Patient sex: M
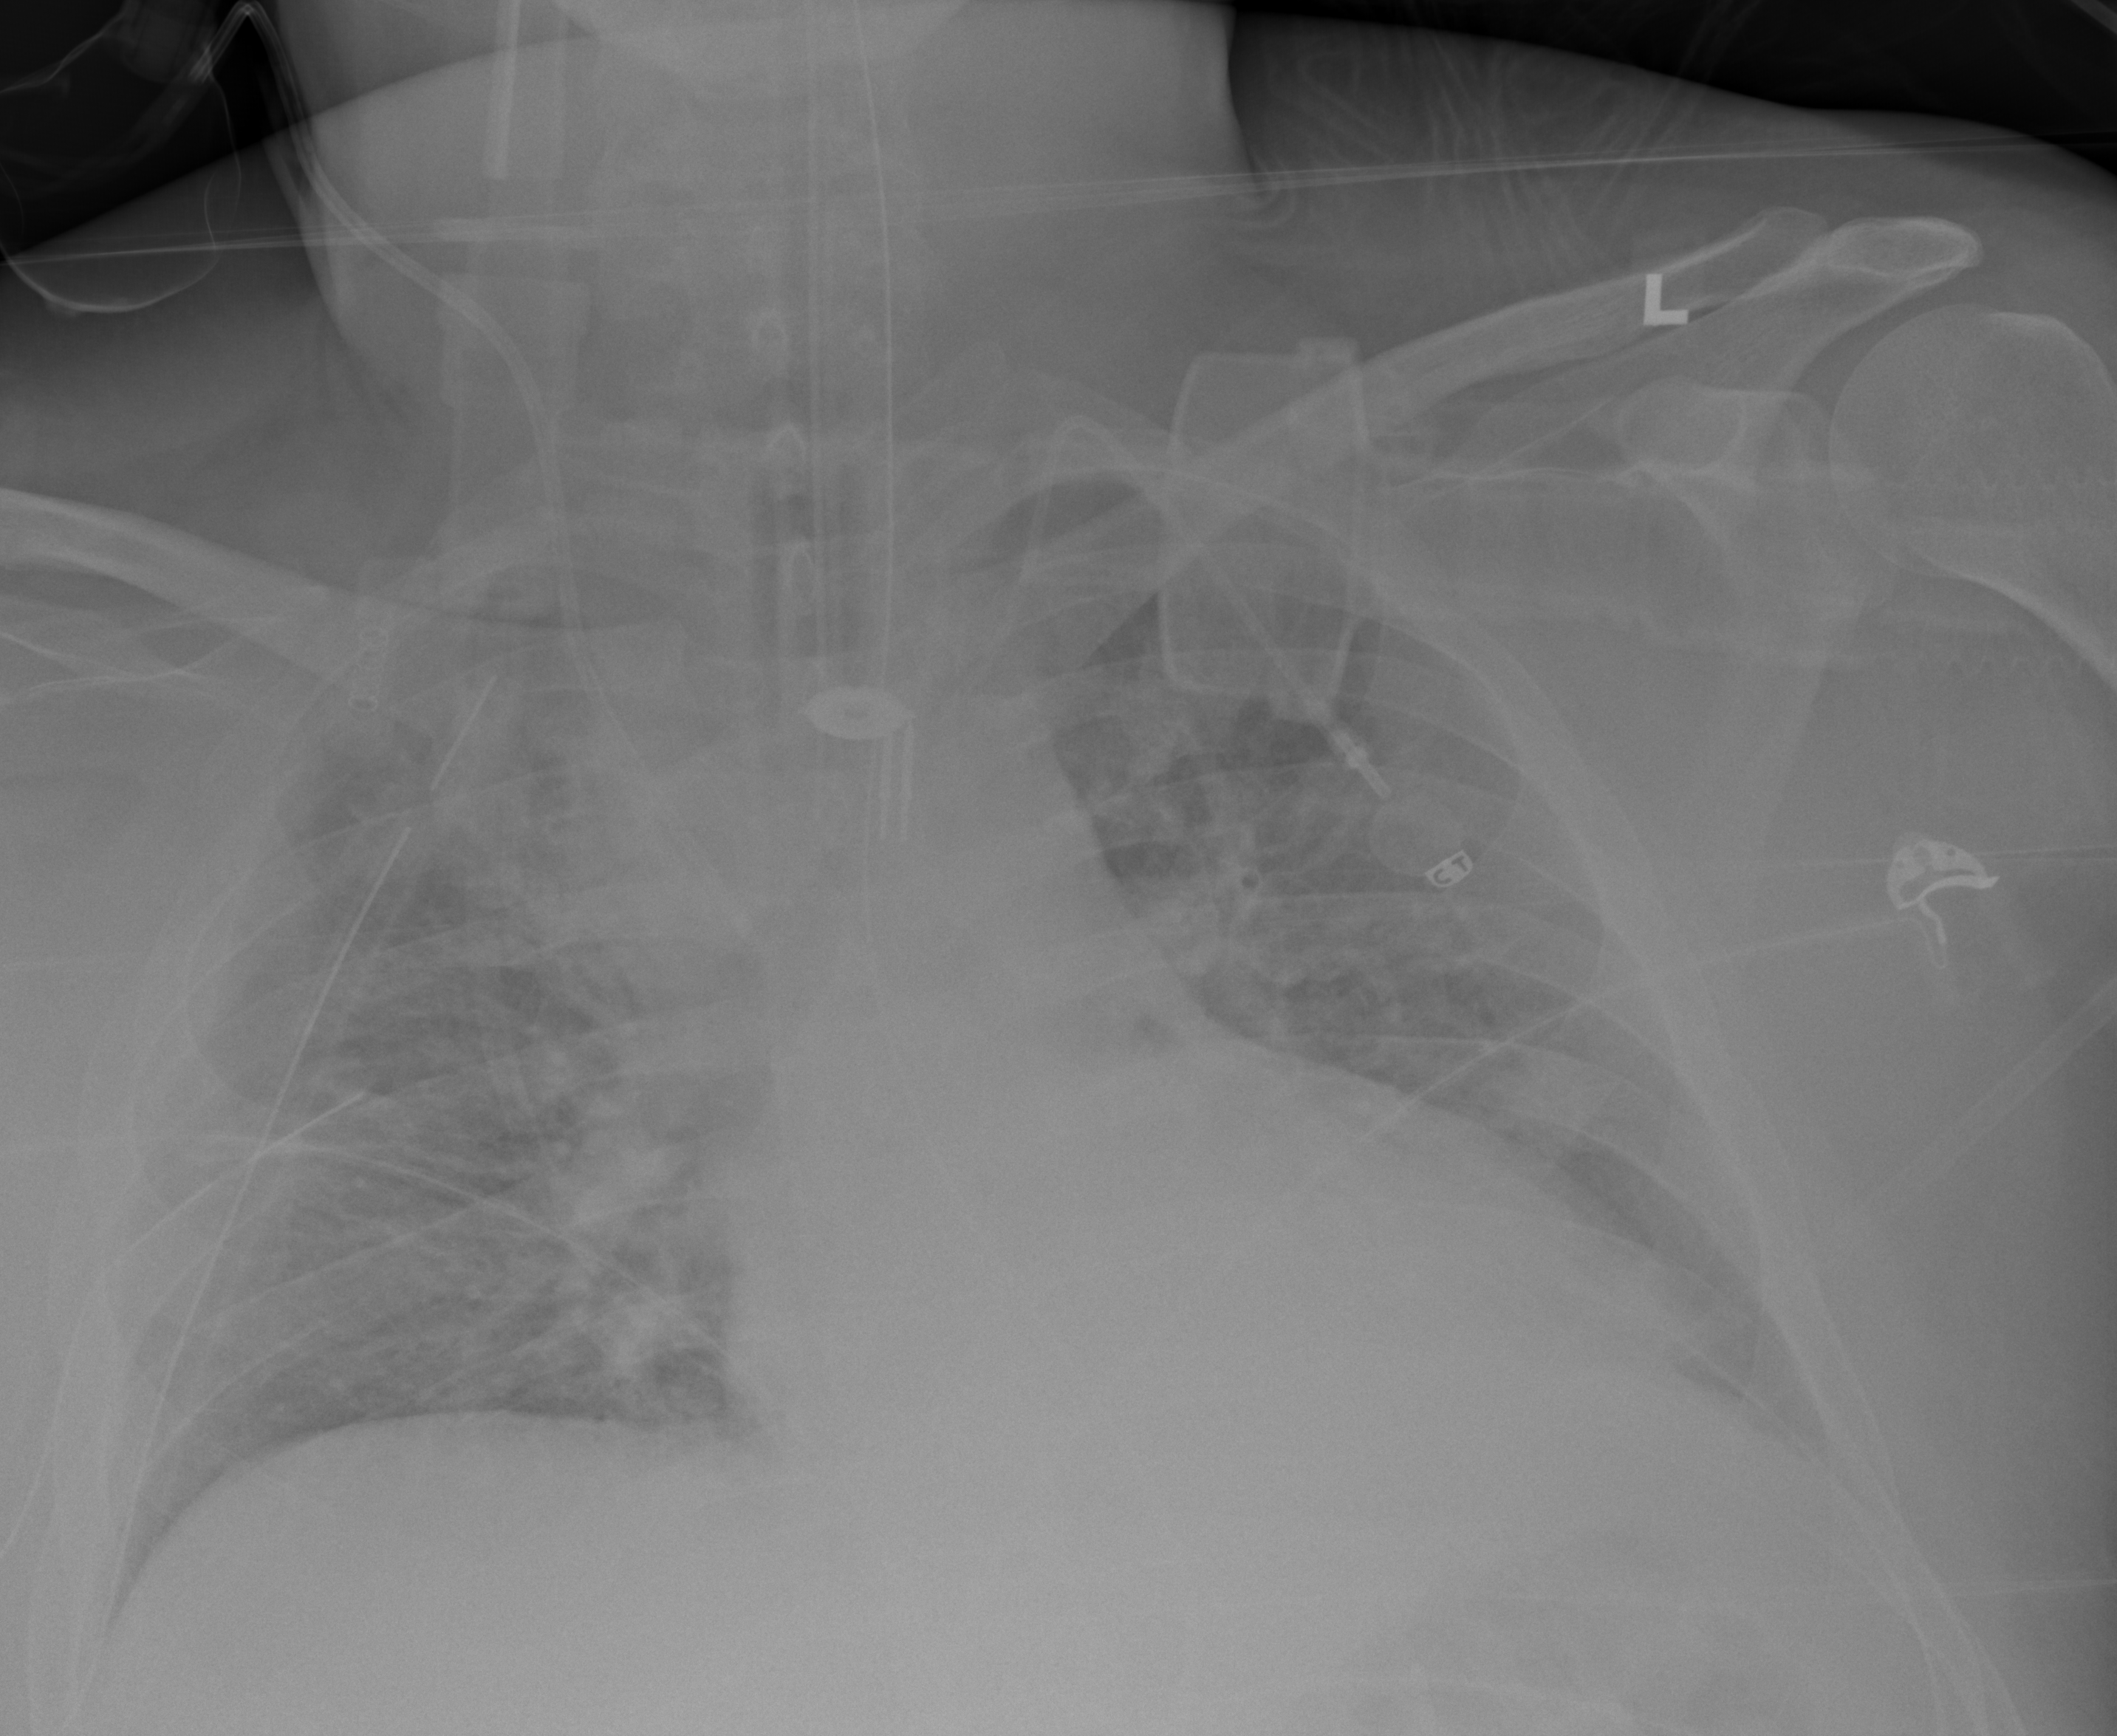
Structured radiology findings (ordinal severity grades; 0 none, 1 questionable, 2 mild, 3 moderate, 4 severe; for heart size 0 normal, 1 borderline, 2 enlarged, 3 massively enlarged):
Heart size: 2
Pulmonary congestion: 2
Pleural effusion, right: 0
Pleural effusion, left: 1
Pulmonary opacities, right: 1
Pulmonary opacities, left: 1
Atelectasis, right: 0
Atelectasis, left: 2